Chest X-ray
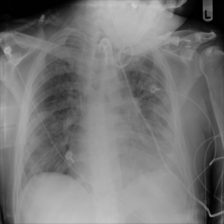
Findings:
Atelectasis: negative
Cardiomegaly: negative
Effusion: positive
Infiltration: positive
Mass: negative
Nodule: negative
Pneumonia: negative
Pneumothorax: negative
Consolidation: negative
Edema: negative
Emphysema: negative
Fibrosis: negative
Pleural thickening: negative
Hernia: negative